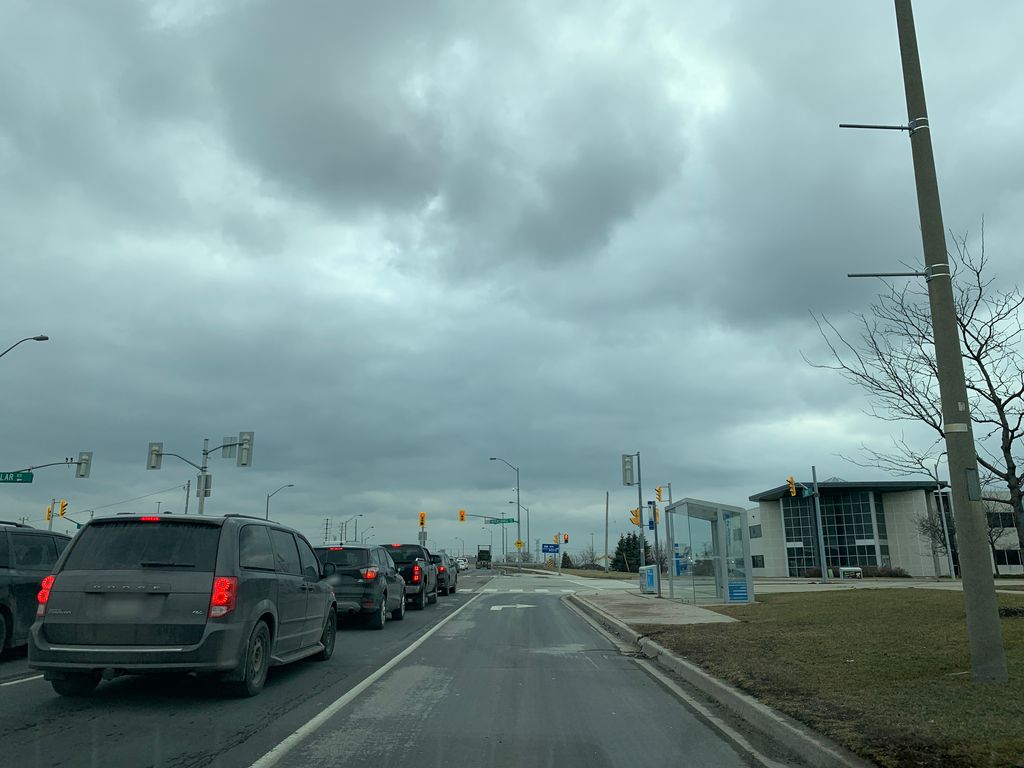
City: toronto